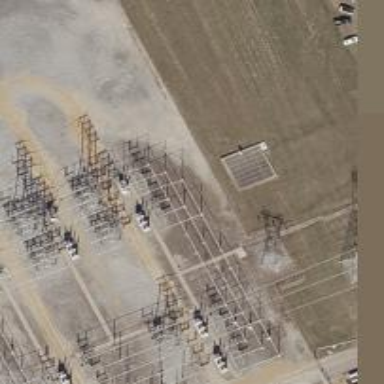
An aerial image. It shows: Switch used for power control.